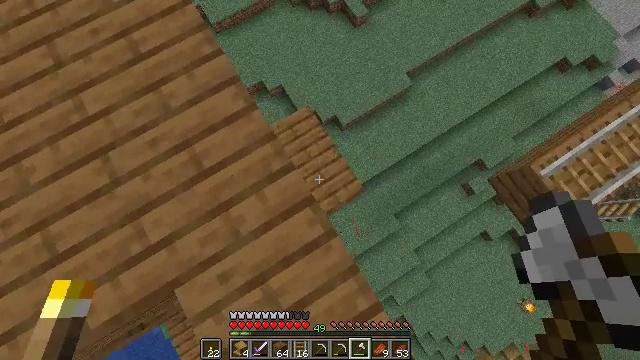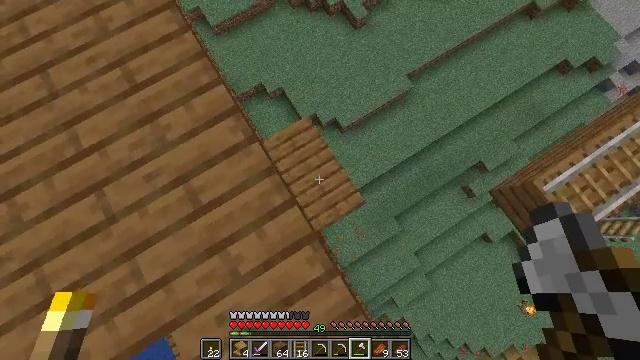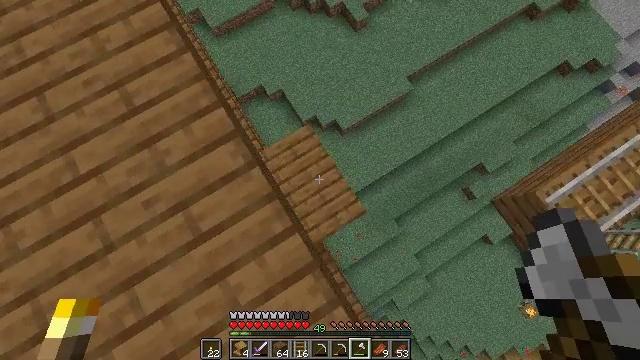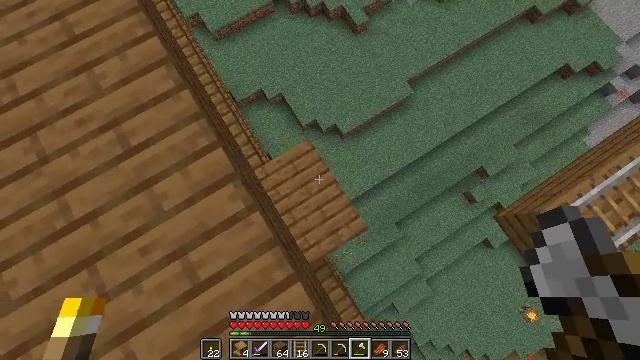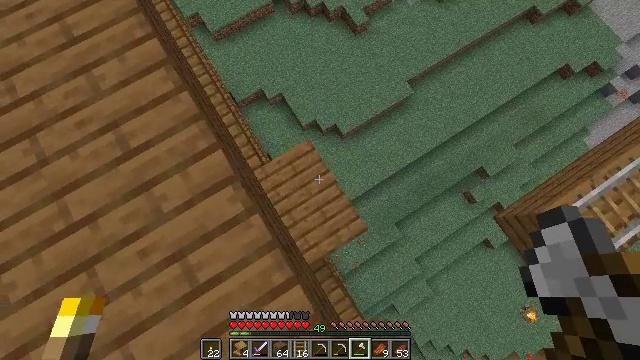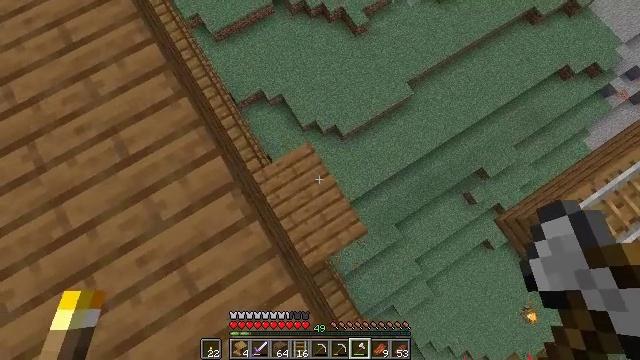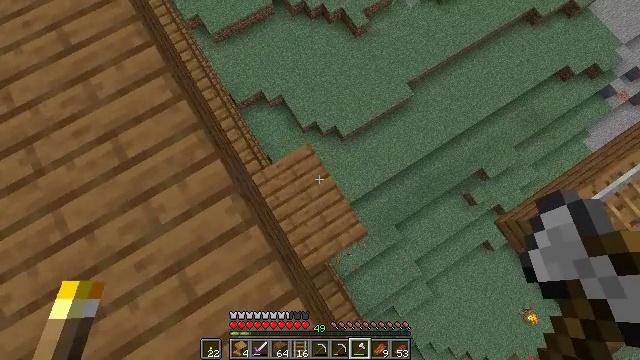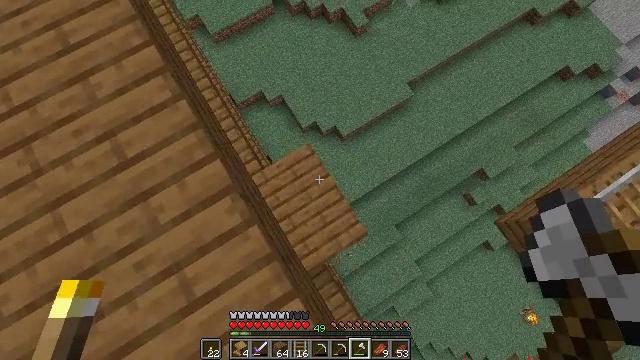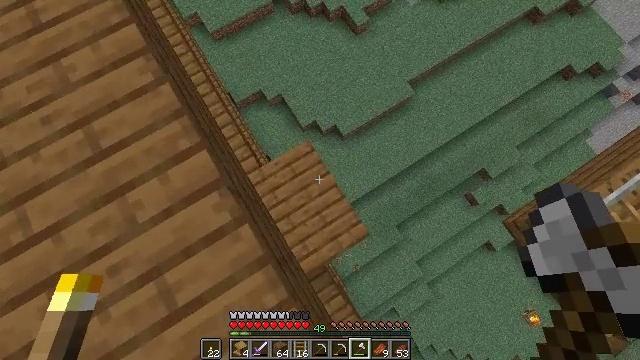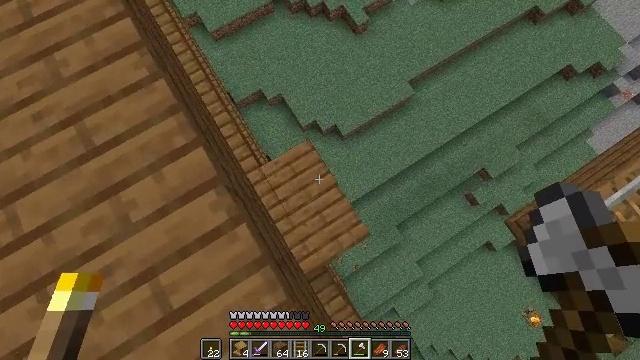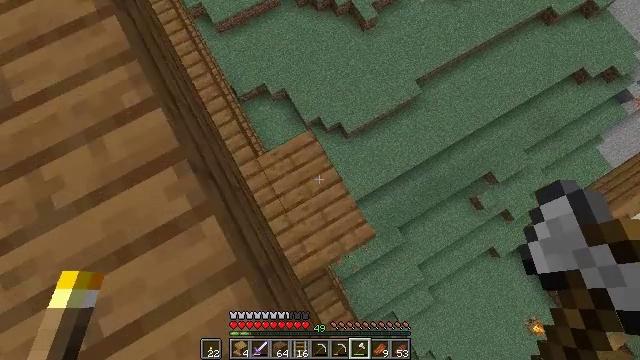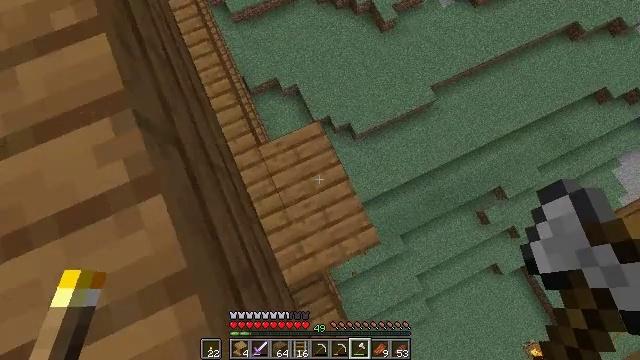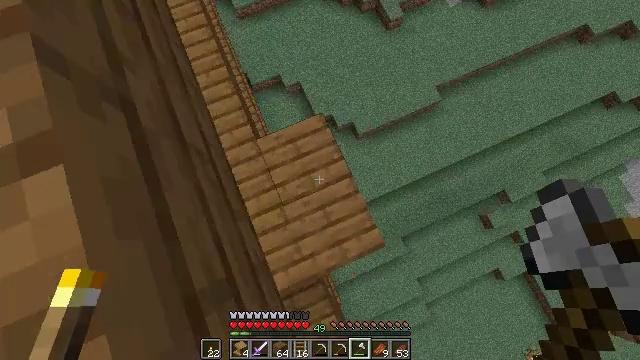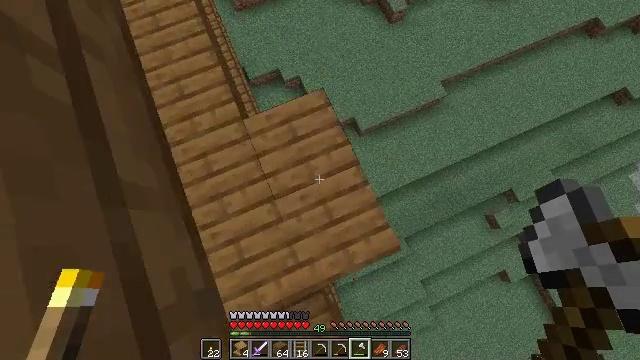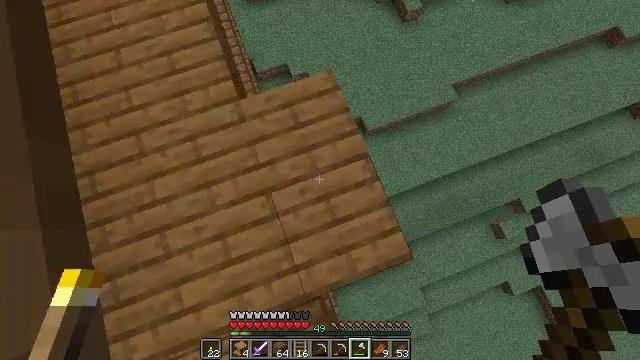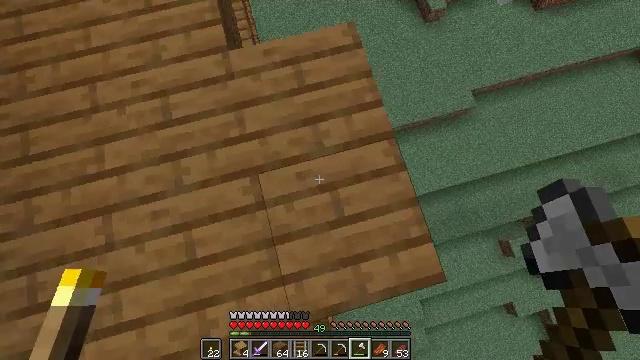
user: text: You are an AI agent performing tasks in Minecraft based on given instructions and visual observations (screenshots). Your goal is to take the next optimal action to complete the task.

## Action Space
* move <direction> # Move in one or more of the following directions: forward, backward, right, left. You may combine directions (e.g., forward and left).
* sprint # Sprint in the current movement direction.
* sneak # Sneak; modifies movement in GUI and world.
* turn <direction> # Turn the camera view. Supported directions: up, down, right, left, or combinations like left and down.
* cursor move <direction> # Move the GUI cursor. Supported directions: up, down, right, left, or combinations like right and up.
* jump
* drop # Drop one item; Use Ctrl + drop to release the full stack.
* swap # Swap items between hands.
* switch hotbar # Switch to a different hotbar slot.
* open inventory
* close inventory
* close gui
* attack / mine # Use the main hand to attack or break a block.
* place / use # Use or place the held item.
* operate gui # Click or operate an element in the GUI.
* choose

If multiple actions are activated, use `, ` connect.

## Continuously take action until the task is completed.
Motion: motion action
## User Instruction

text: Harvest spruce planks for building.
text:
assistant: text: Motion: move forward
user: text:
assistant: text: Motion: move forward
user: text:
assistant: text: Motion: no_op
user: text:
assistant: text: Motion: no_op
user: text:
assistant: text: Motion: no_op
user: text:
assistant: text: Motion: no_op
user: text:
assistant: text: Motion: no_op
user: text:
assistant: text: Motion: no_op
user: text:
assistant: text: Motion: no_op
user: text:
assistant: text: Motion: turn left
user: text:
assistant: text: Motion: turn left
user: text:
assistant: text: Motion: turn left
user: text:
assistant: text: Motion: no_op
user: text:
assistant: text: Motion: turn left
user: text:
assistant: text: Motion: turn left
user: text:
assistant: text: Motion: turn left and up
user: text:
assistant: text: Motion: turn left and up
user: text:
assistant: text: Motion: turn left and up
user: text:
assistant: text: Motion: turn left and up
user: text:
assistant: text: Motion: turn left and up
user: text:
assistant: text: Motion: turn up
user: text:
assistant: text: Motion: no_op
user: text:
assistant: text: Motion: no_op
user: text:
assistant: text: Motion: no_op
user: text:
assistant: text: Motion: no_op
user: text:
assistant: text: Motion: turn right
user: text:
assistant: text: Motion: no_op
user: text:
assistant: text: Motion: no_op
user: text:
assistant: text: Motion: no_op
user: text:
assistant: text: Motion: move forward